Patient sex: M
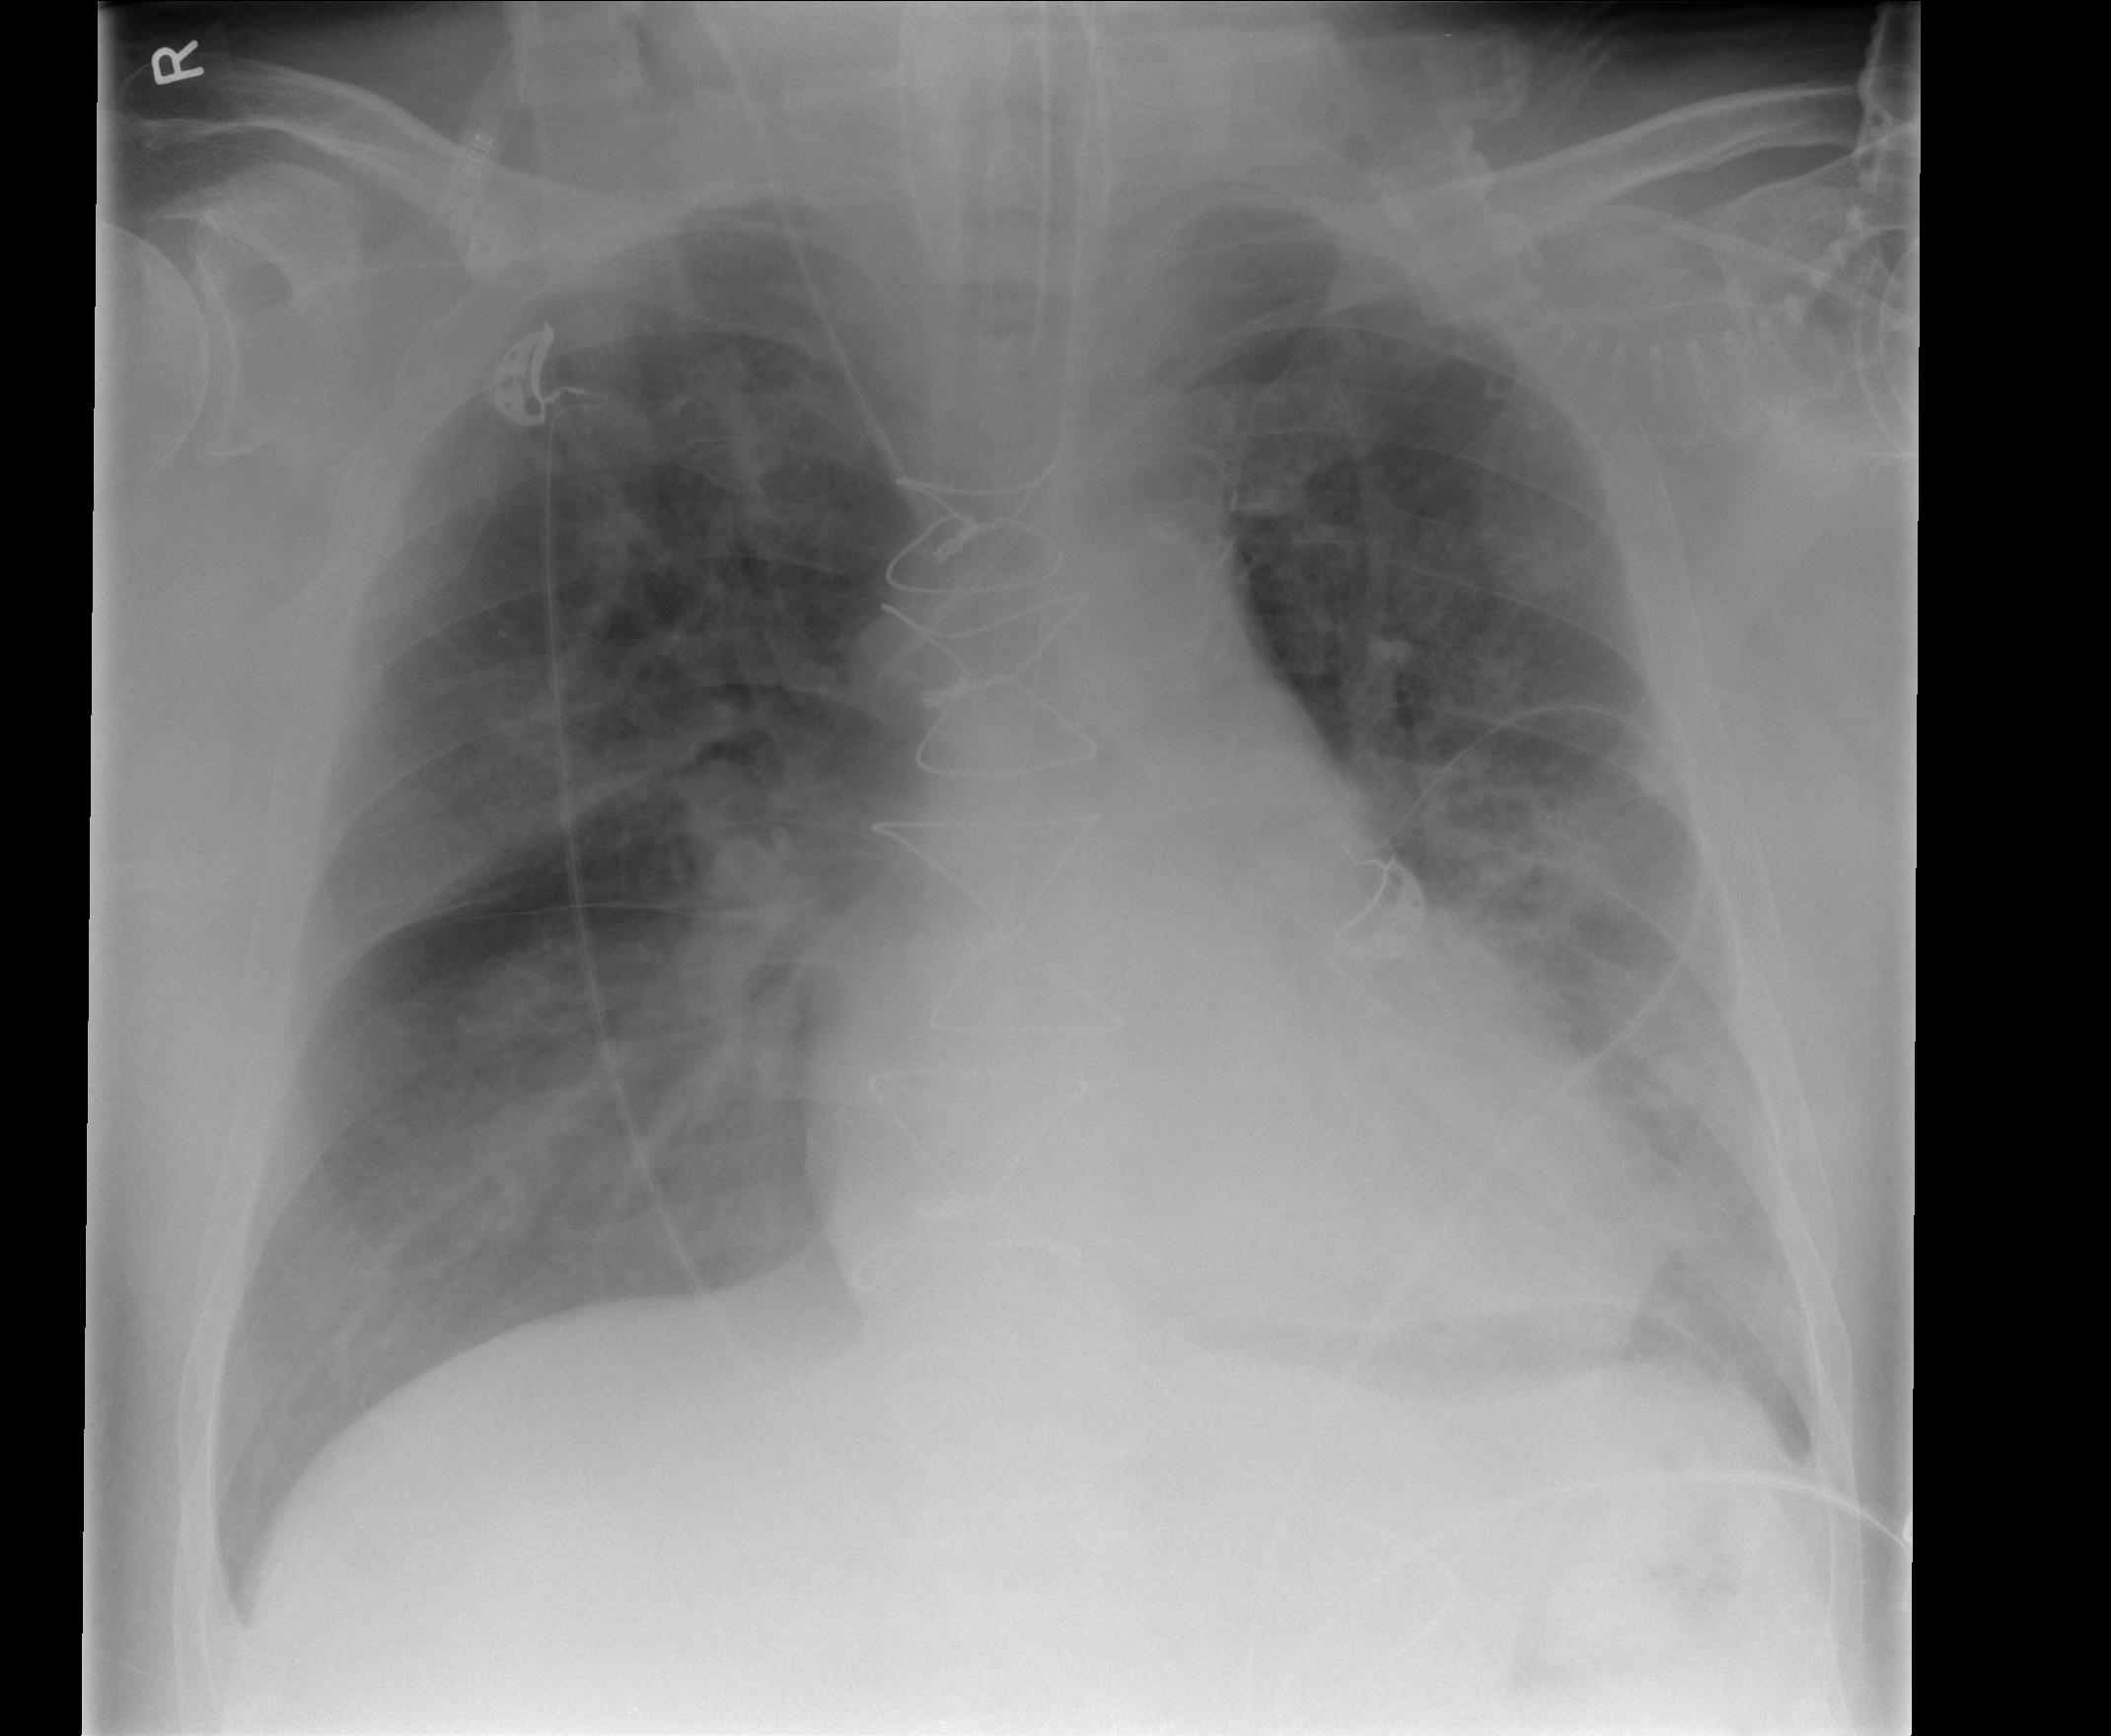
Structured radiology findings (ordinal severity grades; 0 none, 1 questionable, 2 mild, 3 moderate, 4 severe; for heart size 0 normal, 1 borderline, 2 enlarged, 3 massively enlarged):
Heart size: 1
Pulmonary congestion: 2
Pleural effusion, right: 2
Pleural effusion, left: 2
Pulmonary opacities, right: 3
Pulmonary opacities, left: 3
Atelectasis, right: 3
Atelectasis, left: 3